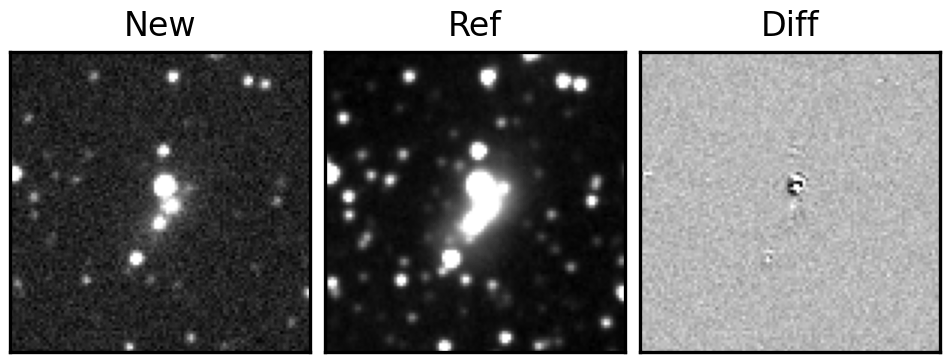
Label: real